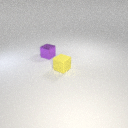
small purple metal cube behind small yellow rubber cube